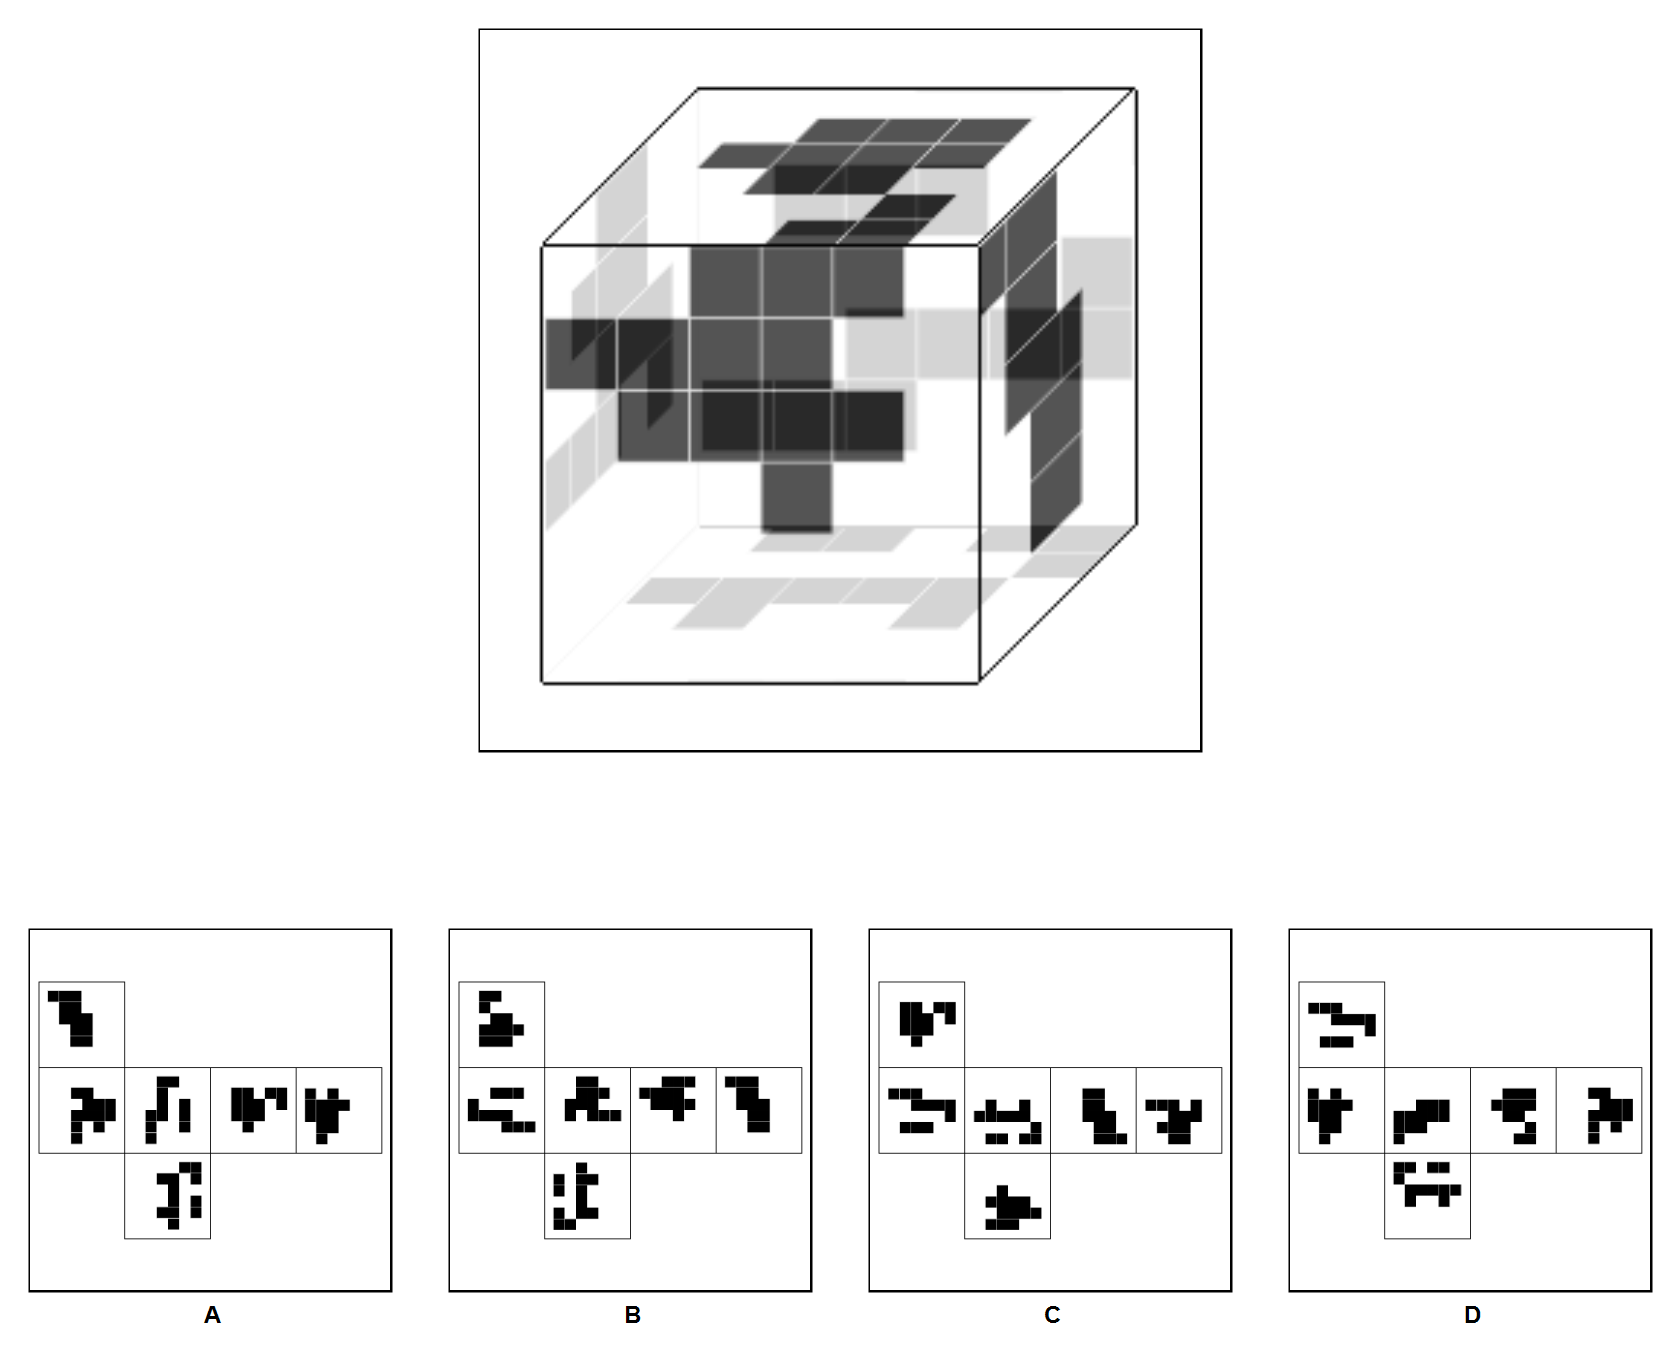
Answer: B